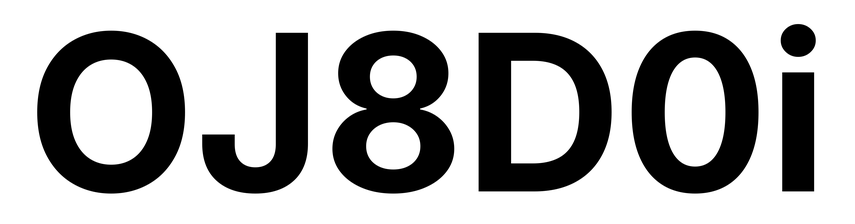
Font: Inter_Bold